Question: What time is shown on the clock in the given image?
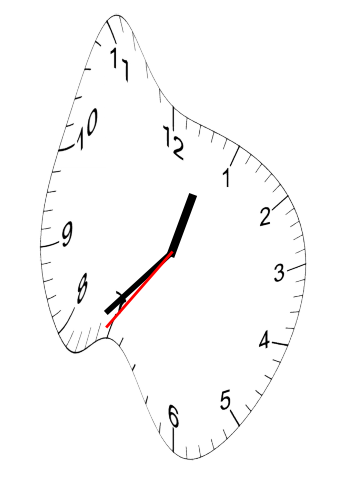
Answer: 12:37:36